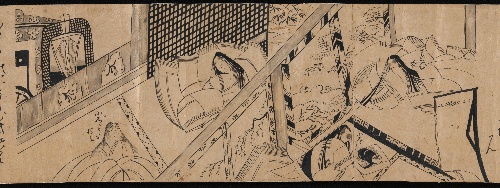
Title: 「明石」 「澪標」 「蓬生」 「関屋」「絵合」 『源氏物語』 絵巻|"Akashi", "Channel Buoys" ("Miotsukushi"),  "The Wormwood Patch" ("Yomogiu"),  "Gatehouse" ("Sekiya"), and  "Picture Contest" ("E-awase") chapters from the Tale of Genji (Genji monogatari)
Object type: Handscroll
Classification: Paintings
Medium: Handscroll; ink on paper
Culture: Japan
Period: Muromachi period (1392–1573)
Dimensions: Image: 5 7/8 in. × 34 ft. 6 in. (14.9 × 1051.5 cm)
Department: Asian Art
Credit line: Mary Griggs Burke Collection, Gift of the Mary and Jackson Burke Foundation, 2015
Accession year: 2015
Repository: Metropolitan Museum of Art, New York, NY
Tags: Men|Women